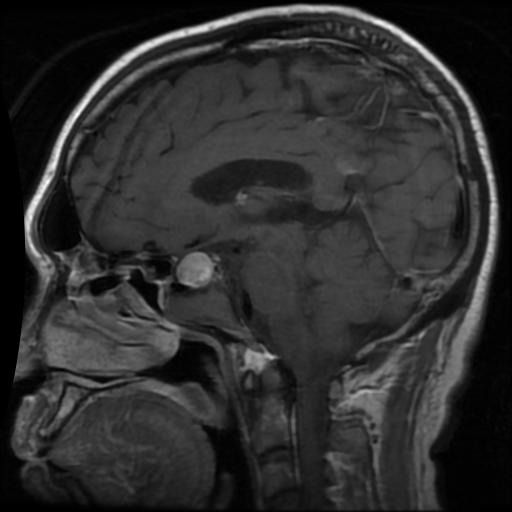
Label: pituitary